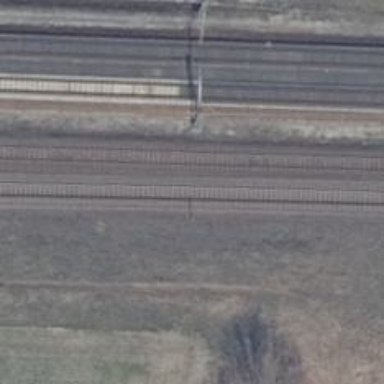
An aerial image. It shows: Railway milestone.